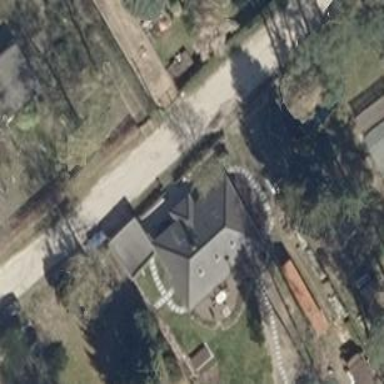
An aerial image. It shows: Simple and straightforward house.